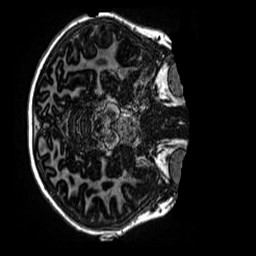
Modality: MP2RAGE
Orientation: axial
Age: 11
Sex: female
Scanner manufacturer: siemens
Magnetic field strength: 3 T
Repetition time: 4 s
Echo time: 0.00299 s